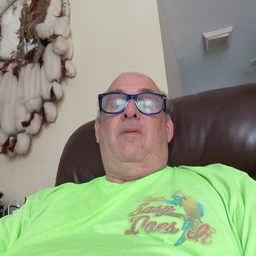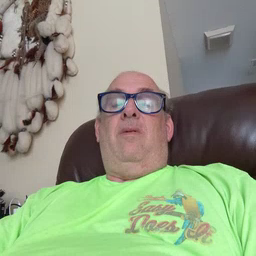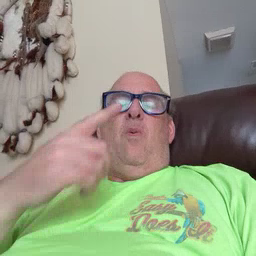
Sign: cry